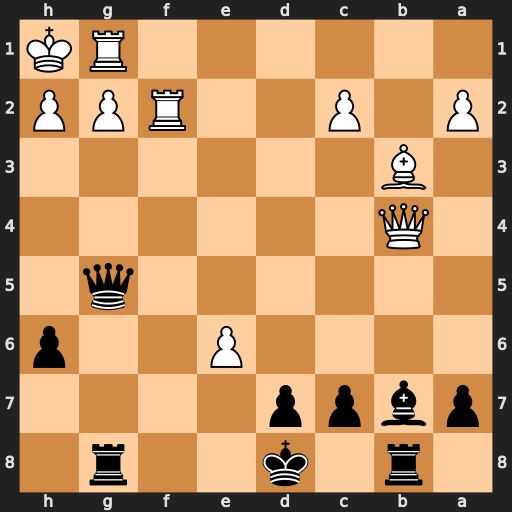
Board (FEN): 1r1k2r1/pbpp4/4P2p/6q1/1Q6/1B6/P1P2RPP/6RK
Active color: b
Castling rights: -
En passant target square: -
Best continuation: Bxg2+ Rfxg2 Rxb4 Rxg5 Rxg5